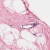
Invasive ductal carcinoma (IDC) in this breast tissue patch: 0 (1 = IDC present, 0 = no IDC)